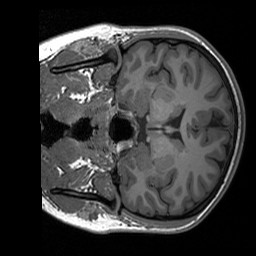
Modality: T1w
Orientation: coronal
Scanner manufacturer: siemens
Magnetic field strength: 3 T
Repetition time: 1.76 s
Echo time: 0.0022 s